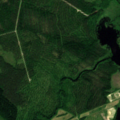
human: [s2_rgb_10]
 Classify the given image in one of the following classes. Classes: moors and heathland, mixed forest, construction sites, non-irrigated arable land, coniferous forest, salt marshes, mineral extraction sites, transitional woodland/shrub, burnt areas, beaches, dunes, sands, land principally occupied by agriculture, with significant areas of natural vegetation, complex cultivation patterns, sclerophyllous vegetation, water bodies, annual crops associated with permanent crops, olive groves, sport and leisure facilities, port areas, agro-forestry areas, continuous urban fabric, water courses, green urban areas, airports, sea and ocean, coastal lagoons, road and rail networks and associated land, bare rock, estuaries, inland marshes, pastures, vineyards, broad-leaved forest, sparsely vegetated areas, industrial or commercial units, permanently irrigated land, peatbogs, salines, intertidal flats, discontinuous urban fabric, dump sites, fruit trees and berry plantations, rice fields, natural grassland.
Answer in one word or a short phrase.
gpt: coniferous forest, mixed forest, transitional woodland/shrub, water bodies